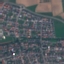
Label: Residential